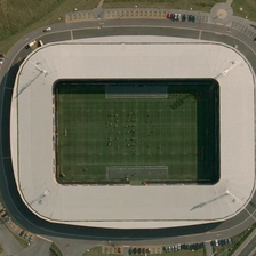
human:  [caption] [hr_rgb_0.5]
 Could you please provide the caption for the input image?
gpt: Many people were in the stadium surrounded by cars and grass.

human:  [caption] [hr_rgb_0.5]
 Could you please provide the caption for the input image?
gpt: A stadium surrounded by cars and grass.

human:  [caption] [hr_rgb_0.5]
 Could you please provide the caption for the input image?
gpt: the gym roads and trees around it .

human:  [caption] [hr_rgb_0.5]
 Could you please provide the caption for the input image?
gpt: Many people were in a stadium surrounded by cars and grass.

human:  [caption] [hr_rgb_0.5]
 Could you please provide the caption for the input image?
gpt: A stadium surrounded by cars and grass.